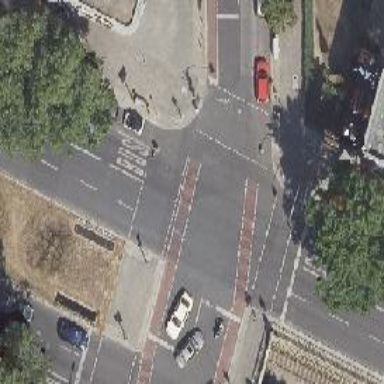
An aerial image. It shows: Footway located on traffic island.